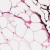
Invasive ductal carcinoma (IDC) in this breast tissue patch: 0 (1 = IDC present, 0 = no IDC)